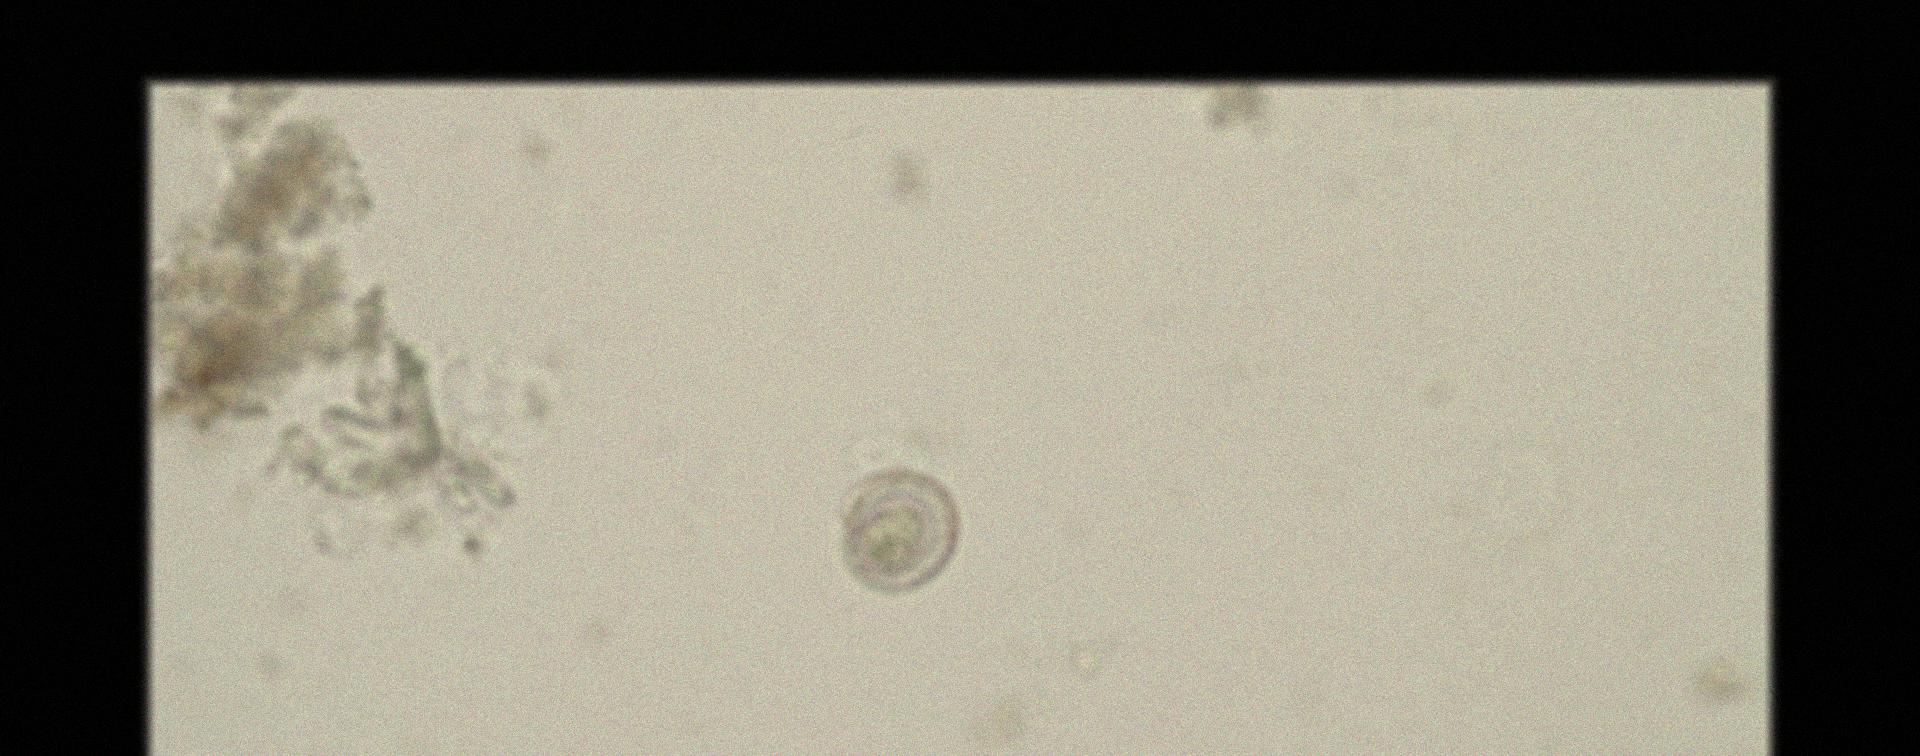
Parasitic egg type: Hymenolepis nana